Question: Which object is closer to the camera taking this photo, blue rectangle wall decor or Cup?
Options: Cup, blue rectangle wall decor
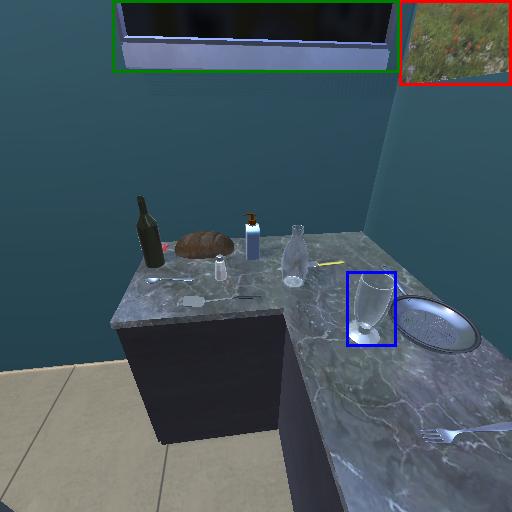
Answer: Cup